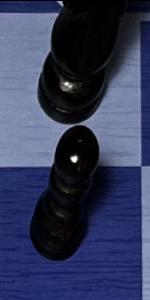
Label: Pawn_Black